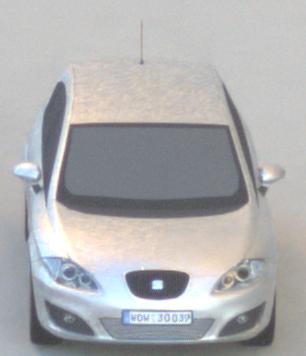
Make: SEAT
Model: Leon 1.4
Detailed model: Leon (1P)
Model produced from: 2009/04
Model produced until: 2010/08
Doors: 5
Color: white
Road condition: dry road
Daytime: sunrise or sunset
Contrast: medium contrast